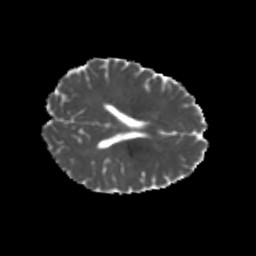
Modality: MD
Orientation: axial
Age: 20
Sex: male
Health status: healthy
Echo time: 0.074 s